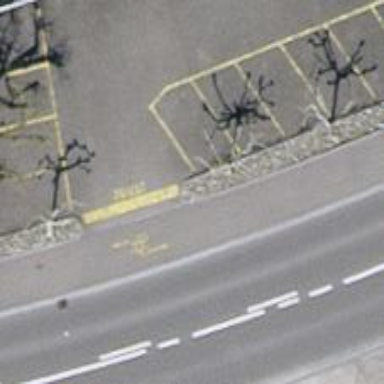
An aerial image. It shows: Unmarked crossing on the road.